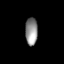
Tissue: lung
Cell type: Epithelial cells
Senescence score: 0.1883
Nuclear area (px): 331
Mean DAPI intensity: 144.417